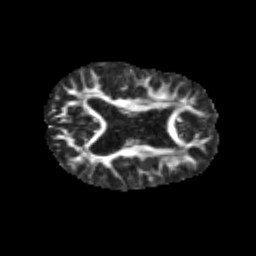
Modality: FA
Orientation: axial
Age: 9
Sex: male
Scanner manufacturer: siemens
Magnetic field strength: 3 T
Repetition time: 3.8 s
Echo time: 0.07 s